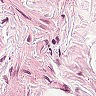
Metastatic tissue present: no